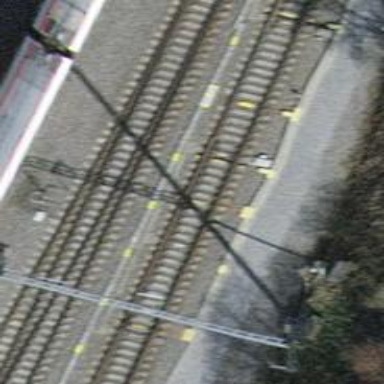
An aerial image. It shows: Single-track electrified railway with contact line.